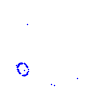
Particle: proton